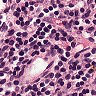
Metastatic tissue present: no